Из резисторов с сопротивлениями $1$, $2$, $3$ и $4~Ом$ собрана цепь, схема которой показана на рисунке.
Какой ток течет через амперметр $A_{2}$, если ток через амперметр $A_{1}$ равен $5~А$? Вольтметр показывает $10~B$. Измерительные приборы считать идеальными.
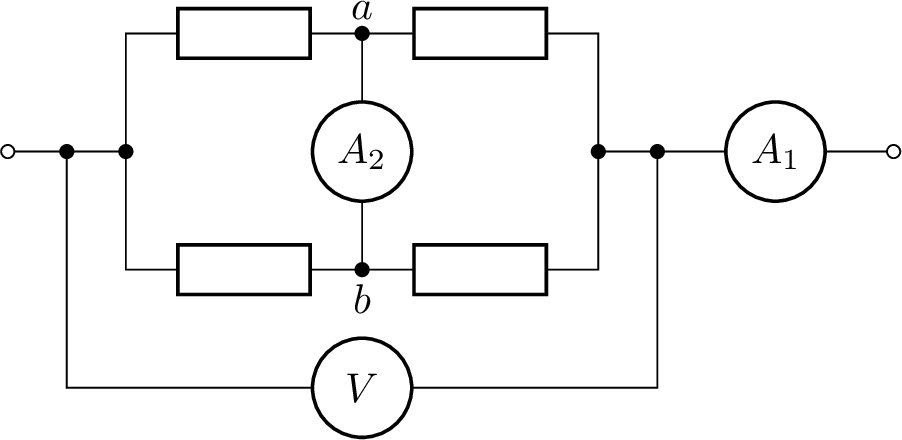
Ответ: Возможны два значения для силы тока, текущего через амперметр $A_{2}$: $I=1~А$ и $I=2~А$.
Темы:
T, Электричество, Цепи, Всероссийские, Цепь с резистором, Амперметр, Вольтметр